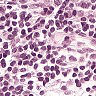
Metastatic tissue present: no